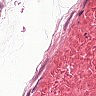
Metastatic tissue present: no